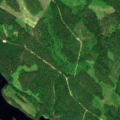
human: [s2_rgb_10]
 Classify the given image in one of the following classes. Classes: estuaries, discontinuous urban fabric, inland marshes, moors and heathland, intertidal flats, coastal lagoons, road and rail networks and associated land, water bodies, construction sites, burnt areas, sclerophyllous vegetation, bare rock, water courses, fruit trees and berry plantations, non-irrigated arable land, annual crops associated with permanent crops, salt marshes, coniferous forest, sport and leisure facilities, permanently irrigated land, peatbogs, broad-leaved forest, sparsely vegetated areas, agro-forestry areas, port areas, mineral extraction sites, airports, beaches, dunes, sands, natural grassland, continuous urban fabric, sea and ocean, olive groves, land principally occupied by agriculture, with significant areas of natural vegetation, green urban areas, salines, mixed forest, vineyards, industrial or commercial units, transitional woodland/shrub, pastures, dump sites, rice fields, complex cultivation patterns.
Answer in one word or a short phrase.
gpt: coniferous forest, mixed forest, water bodies